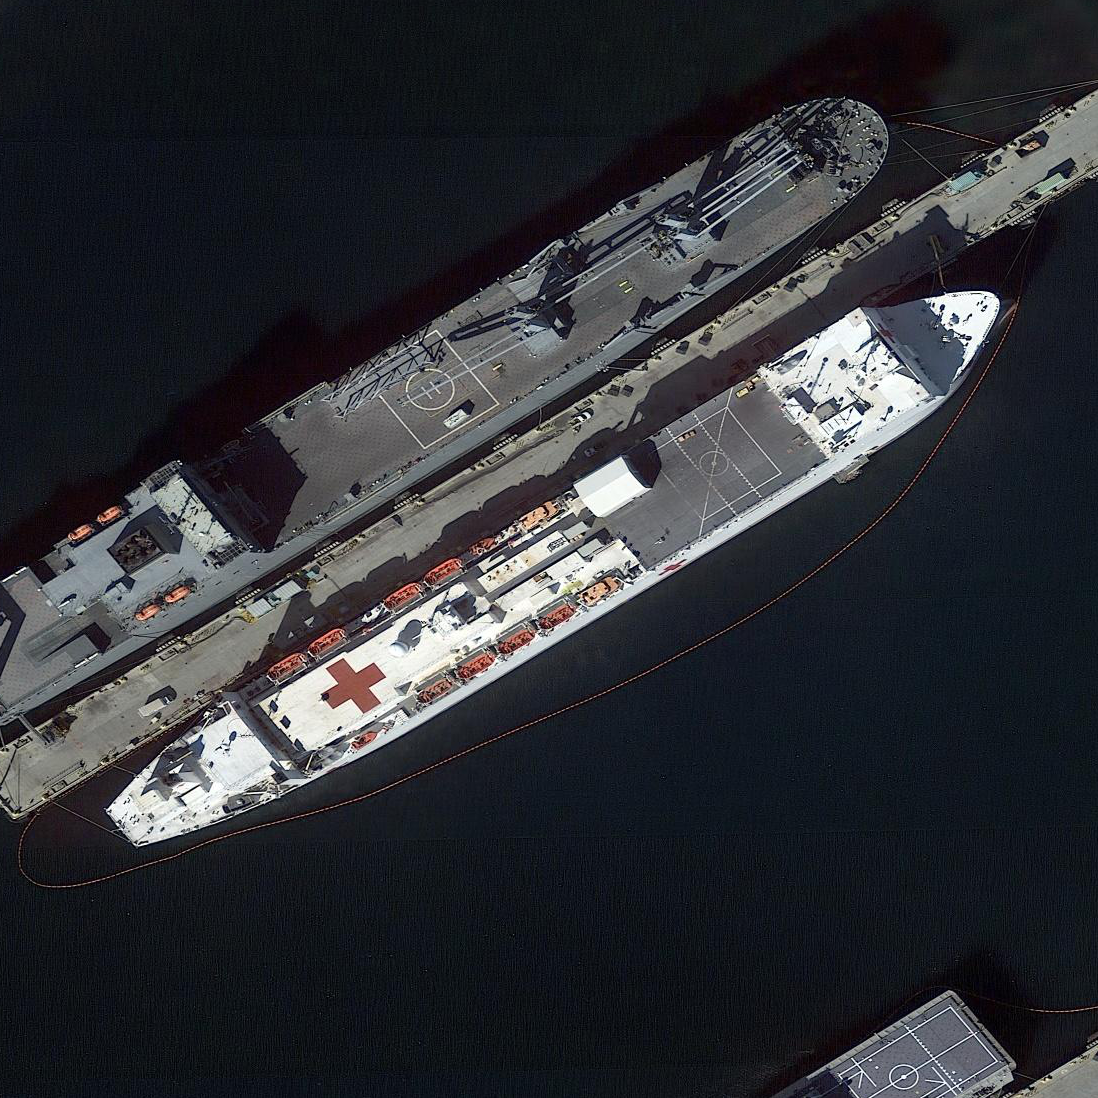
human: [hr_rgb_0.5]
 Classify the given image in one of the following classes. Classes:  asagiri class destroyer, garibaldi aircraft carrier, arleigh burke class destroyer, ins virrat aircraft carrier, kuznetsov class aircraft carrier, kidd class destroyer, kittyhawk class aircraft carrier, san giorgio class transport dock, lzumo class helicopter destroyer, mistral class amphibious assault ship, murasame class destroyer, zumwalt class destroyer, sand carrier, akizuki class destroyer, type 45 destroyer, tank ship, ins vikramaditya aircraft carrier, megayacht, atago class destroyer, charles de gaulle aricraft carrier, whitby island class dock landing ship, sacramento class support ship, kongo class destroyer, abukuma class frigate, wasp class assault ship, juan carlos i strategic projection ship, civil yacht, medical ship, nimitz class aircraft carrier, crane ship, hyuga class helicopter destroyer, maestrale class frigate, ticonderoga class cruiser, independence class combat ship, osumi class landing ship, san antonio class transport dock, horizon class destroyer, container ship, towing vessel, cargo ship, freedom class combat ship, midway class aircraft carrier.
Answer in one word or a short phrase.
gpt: Medical ship